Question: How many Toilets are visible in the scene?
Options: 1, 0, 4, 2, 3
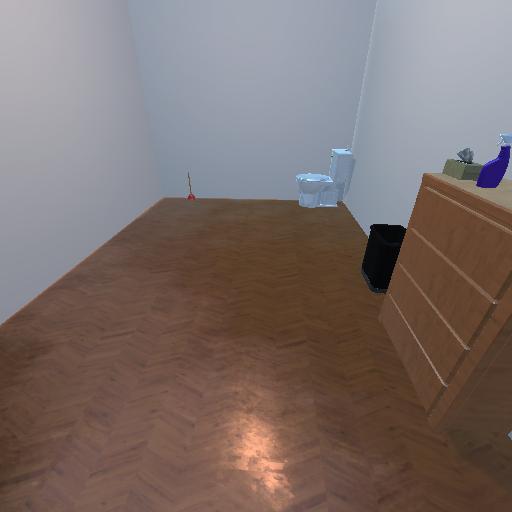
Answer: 1